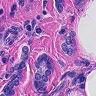
Metastatic tissue present: yes